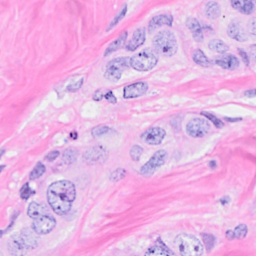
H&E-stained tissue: Breast